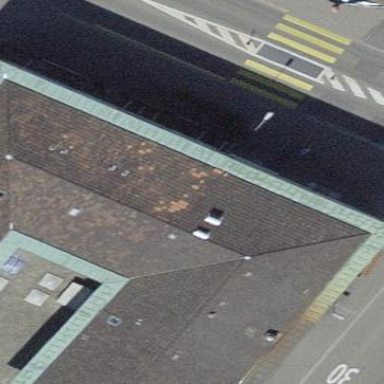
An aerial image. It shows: Building.